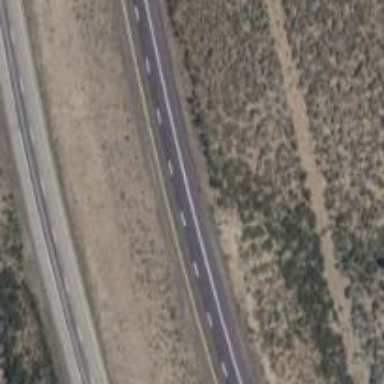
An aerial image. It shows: Asphalt trunk highway which is also expressway.